Interaction volume radius: 10 \u00c5
Interaction volume height: 15 \u00c5
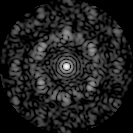
Disorder parameter: 0.6807